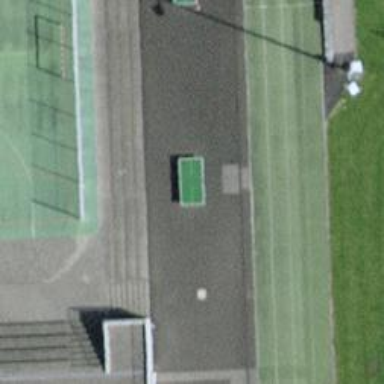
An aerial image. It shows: Pitch for leisure activities.